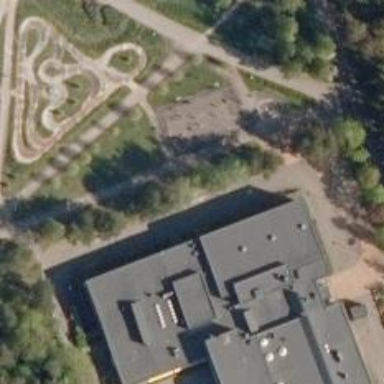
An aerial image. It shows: Fitness station in leisure land area.